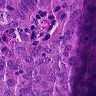
Metastatic tissue present: yes